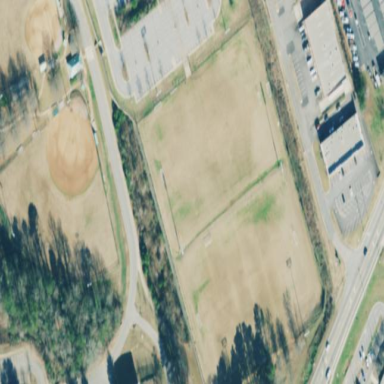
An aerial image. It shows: Soccer pitch designated for leisure and sports activities.